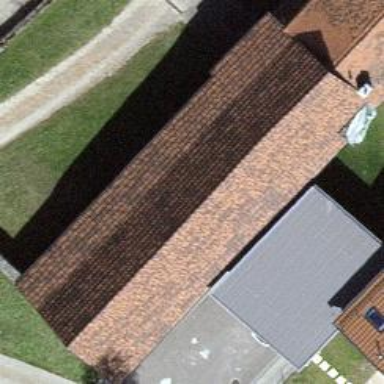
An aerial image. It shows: Farm building.